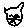
Label: cat